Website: bh-photo
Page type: address-validator
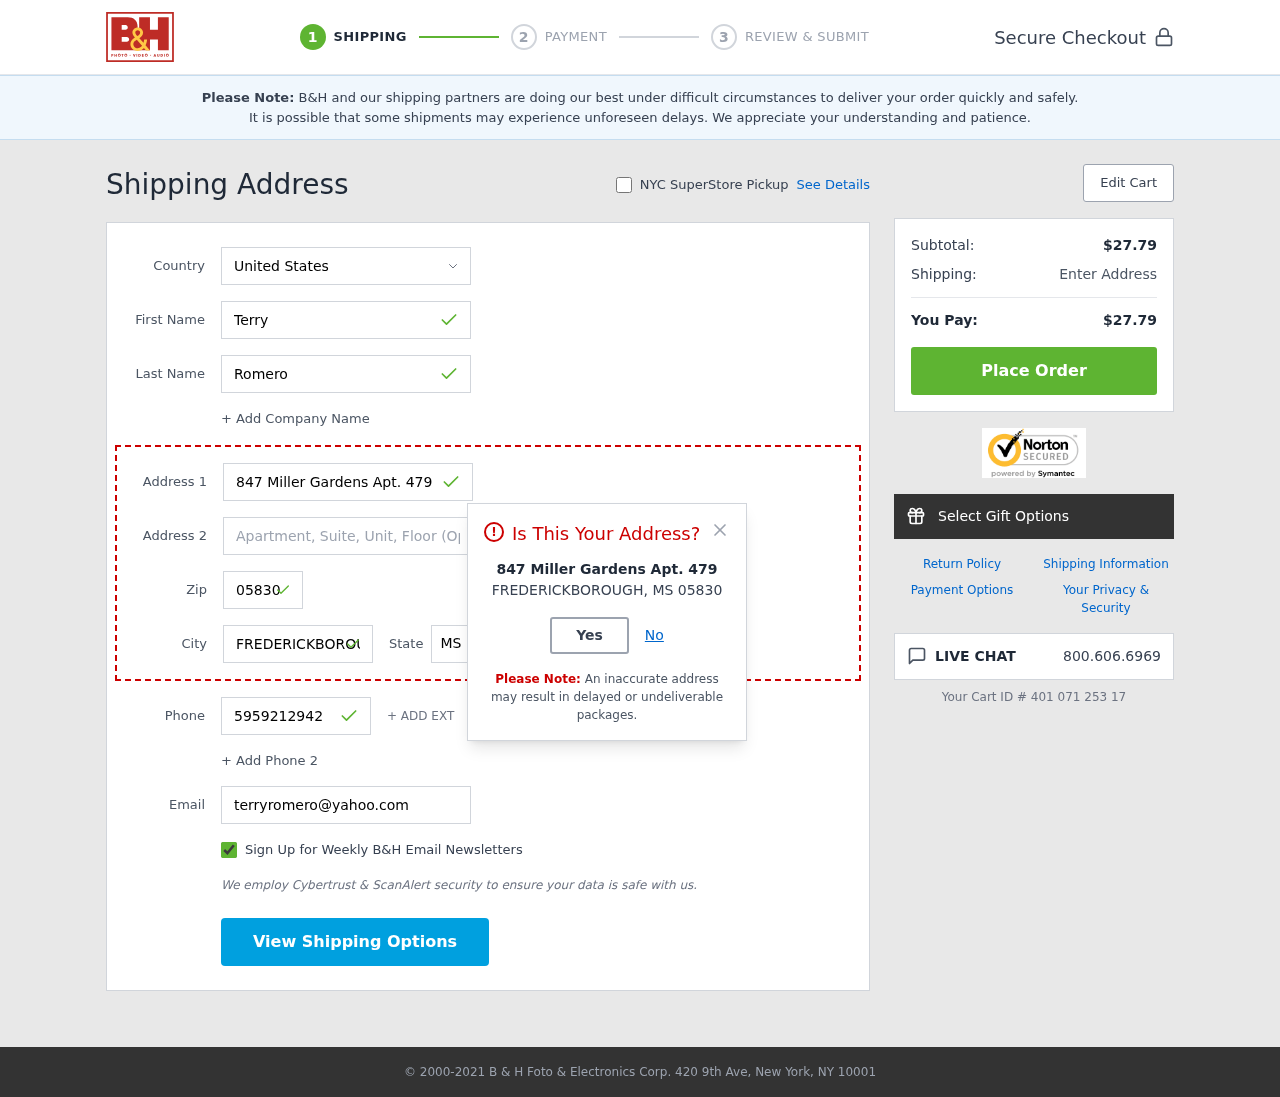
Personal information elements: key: PII_CITY
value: Frederickborough
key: PII_COUNTRY
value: United States
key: PII_EMAIL
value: terryromero@yahoo.com
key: PII_FIRSTNAME
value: Terry
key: PII_LASTNAME
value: Romero
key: PII_PHONE
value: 5959212942
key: PII_POSTCODE
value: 05830
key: PII_STATE_ABBR
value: MS
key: PII_STREET
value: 847 Miller Gardens Apt. 479
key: PII_CITY_MODAL
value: FREDERICKBOROUGH
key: PII_POSTCODE_FULL
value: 05830
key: PII_POSTCODE_NUMERIC
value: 5830
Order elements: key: ORDER_SUBTOTAL
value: $27.79
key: ORDER_TOTAL
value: $27.79
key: ORDER_ID
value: Your Cart ID # 401 071 253 17